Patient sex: M
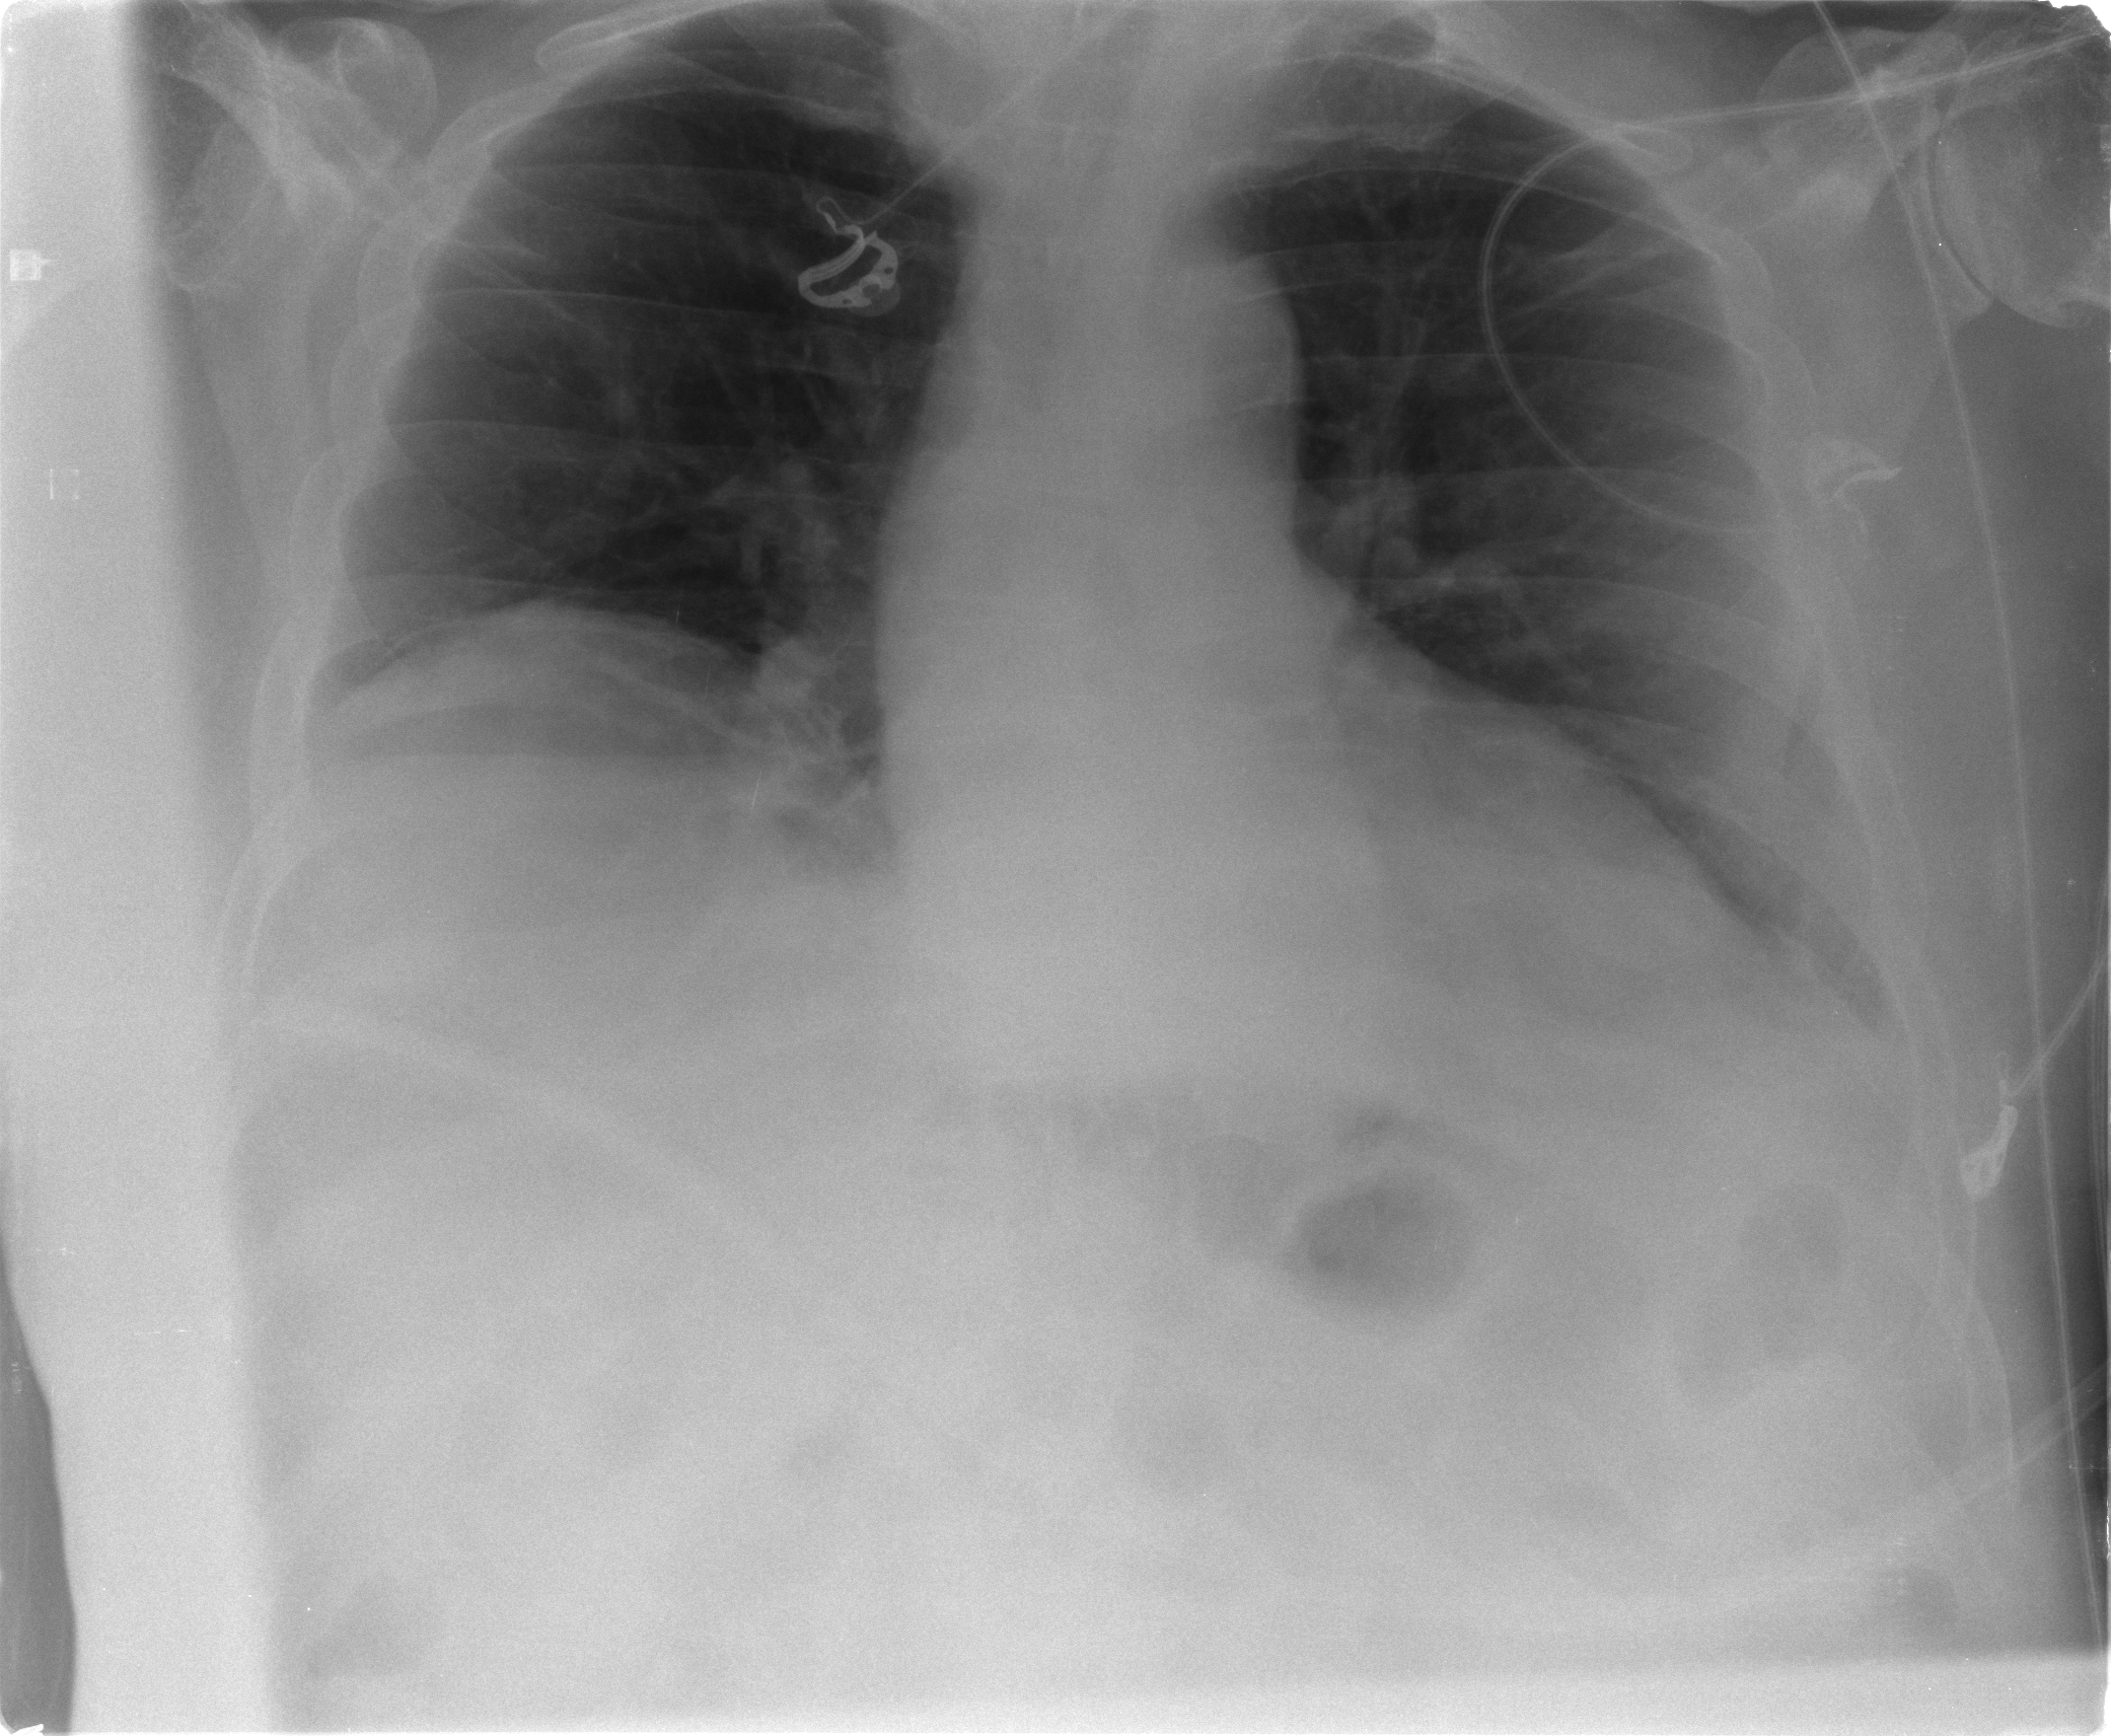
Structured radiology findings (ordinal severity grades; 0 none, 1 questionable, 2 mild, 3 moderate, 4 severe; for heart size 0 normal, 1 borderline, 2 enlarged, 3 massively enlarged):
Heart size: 2
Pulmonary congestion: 1
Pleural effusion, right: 1
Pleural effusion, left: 2
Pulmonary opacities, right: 0
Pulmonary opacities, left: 0
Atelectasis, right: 2
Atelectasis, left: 2